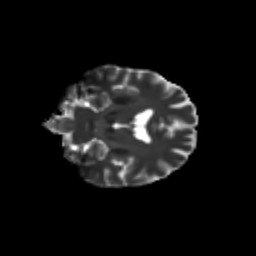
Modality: T2w
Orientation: coronal
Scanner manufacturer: siemens
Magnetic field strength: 3 T
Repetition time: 9.2 s
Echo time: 0.084 s